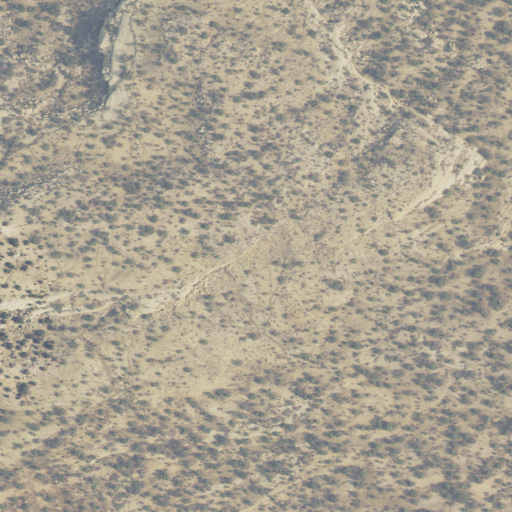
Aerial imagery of bench in Utah named Jack Riggs Bench containing only shrub